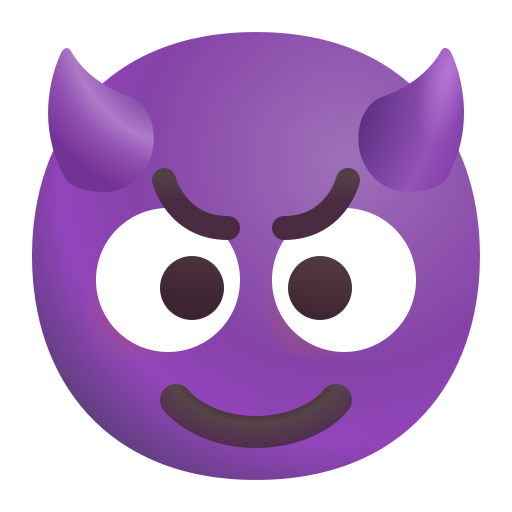
smiling face with horns color